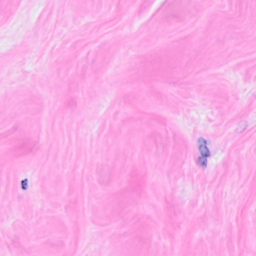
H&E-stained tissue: Breast